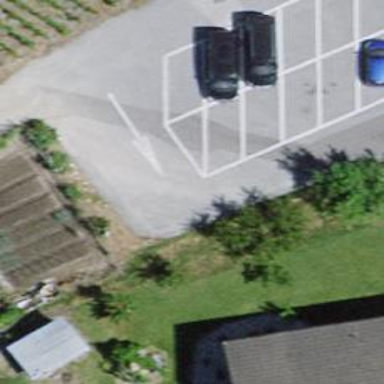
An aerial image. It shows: Road serving as parking aisle.